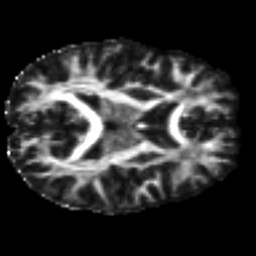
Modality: FA
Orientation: axial
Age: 25
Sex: female
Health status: healthy
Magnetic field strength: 3 T
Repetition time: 9 s
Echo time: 0.093 s